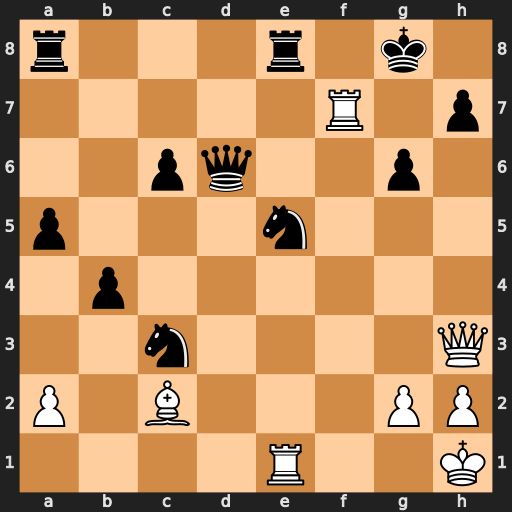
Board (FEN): r3r1k1/5R1p/2pq2p1/p3n3/1p6/2n4Q/P1B3PP/4R2K
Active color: w
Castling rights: -
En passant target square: -
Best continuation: Qxh7#